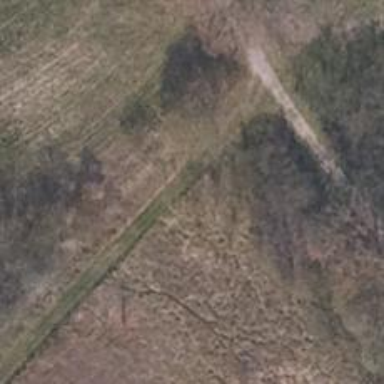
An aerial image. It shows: Track with grade5 tracktype.